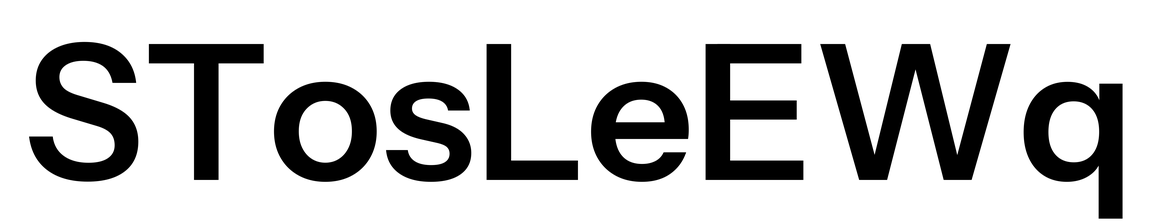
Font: InstrumentSans_SemiBold